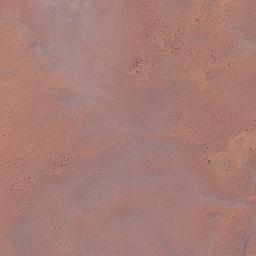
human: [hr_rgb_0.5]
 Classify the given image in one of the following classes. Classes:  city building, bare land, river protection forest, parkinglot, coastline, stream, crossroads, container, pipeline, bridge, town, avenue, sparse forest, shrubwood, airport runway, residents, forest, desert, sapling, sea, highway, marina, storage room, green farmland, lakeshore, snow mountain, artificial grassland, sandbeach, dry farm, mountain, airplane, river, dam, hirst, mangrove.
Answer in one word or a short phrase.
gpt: desert